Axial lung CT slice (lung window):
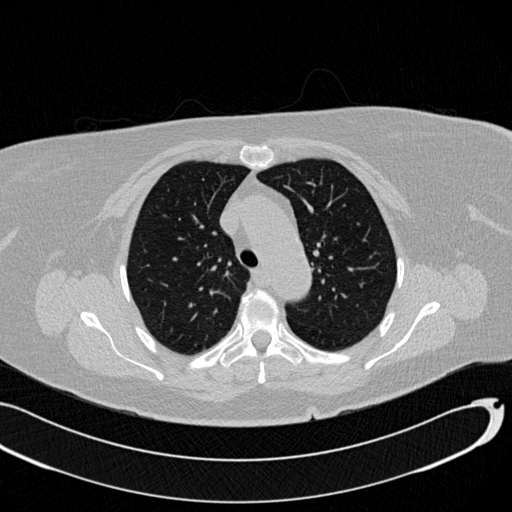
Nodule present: no